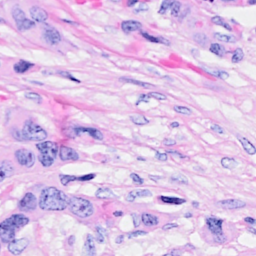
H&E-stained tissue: Breast